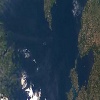
Label: water